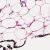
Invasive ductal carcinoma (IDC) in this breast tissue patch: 0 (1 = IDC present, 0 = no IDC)